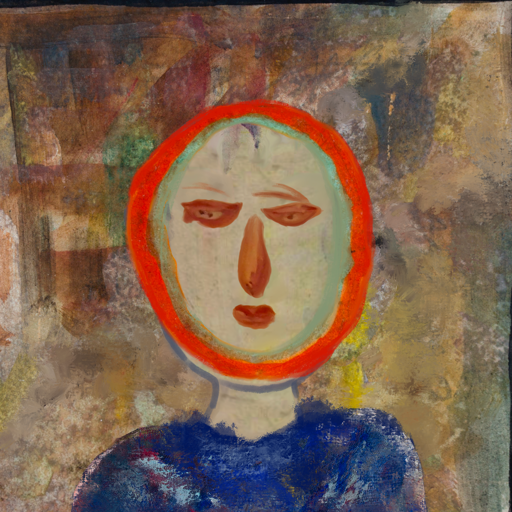
Background: Mosgoul, Head And Neck Front: Hill_Girl, Face Front: Pious_Lady, Bust: Irani, Hair Front: Sisters, Head Accessory: Blank, Second Necklace: Blank, Necklace: Blank, Baby: Blank